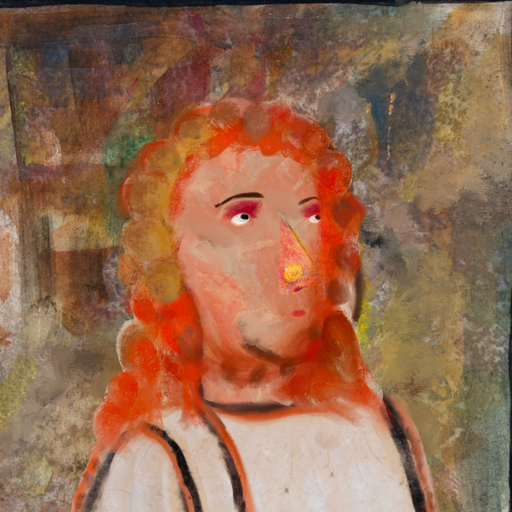
Background: Mosgoul, Head And Neck Side: Roy_Bahadur, Face Side: Irani, Bust: Roy_Bahadur, Hair Side: Rupkatha, Head Accessory: Blank, Second Necklace: Blank, Necklace: Blank, Baby: Blank